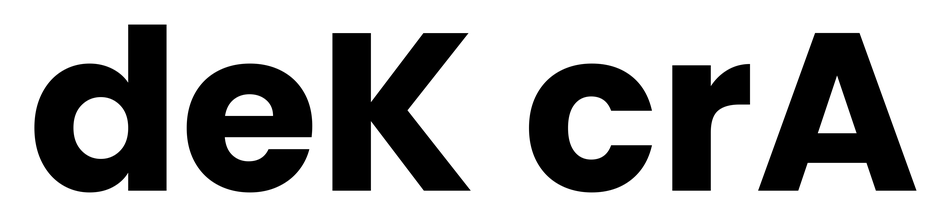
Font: Poppins-Bold